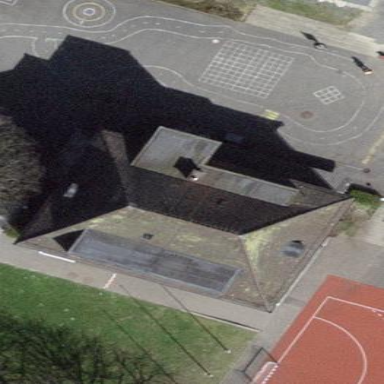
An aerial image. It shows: School building with tile roof.